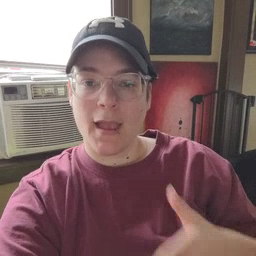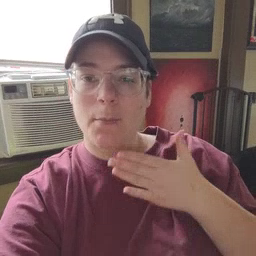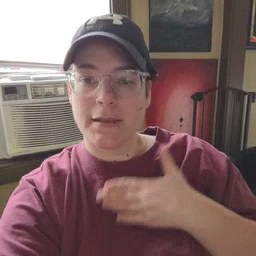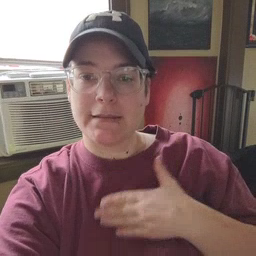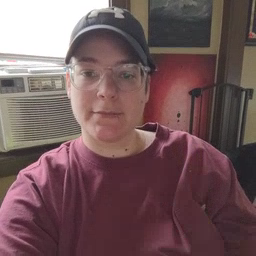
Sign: happy